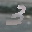
Label: 3